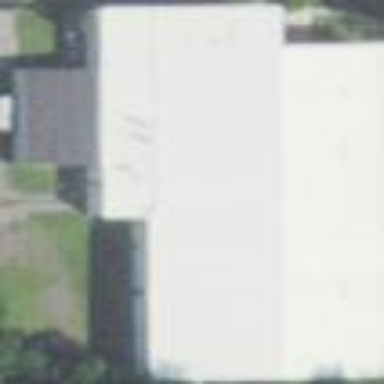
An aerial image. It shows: Building that houses ice rink used for ice skating and ice hockey.